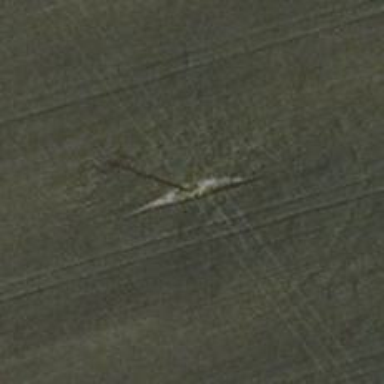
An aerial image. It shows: Power pole.